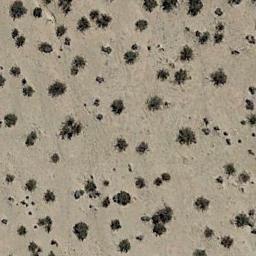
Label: chaparral